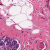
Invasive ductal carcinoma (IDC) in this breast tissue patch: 0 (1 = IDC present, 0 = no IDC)